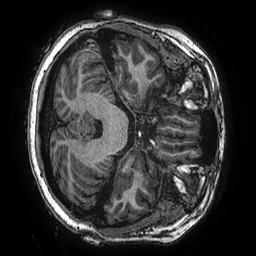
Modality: T1w
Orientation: axial
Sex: female
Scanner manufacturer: ge
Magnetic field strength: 3 T
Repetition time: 0.00766 s
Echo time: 0.003476 s